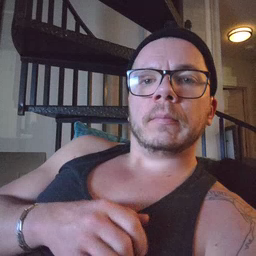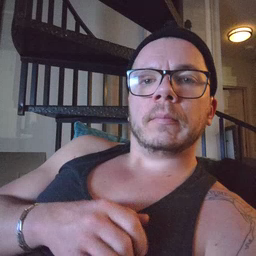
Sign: icecream